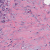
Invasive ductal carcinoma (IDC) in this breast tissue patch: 1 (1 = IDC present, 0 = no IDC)